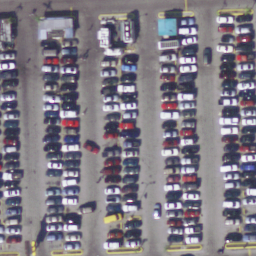
Label: parking lot